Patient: sex F, age 72
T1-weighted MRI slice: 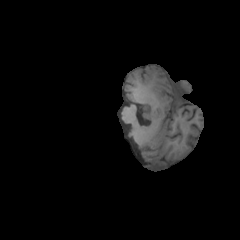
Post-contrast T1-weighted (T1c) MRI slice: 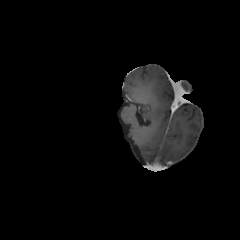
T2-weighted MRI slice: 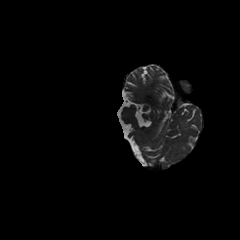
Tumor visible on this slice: no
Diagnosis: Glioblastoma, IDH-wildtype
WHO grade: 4